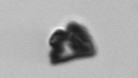
Label: Delphineis